Field crop: maize
Growth stage: 1
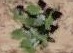
Species: chenopodium